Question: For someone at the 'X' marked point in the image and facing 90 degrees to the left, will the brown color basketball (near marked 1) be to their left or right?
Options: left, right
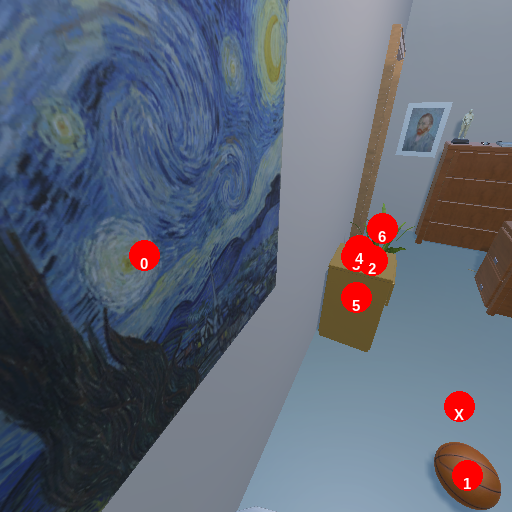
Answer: left